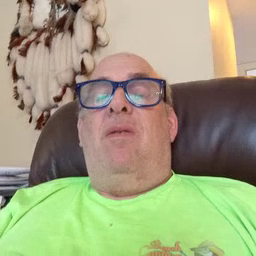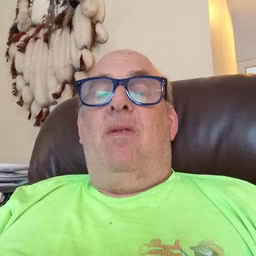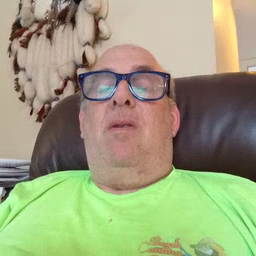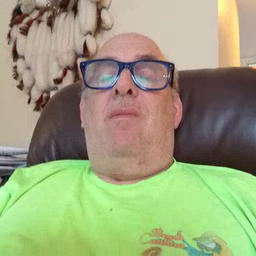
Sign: jacket